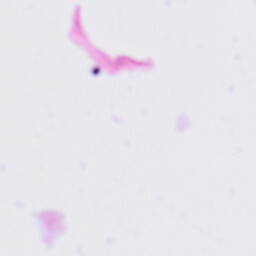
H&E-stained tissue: Tonsil